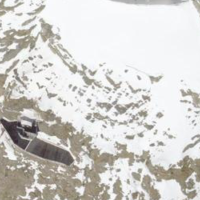
EUNIS habitat code: 49
Species observed at this site:
Eriophorum scheuchzeri
Pyrrhocorax graculus